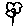
Label: flower